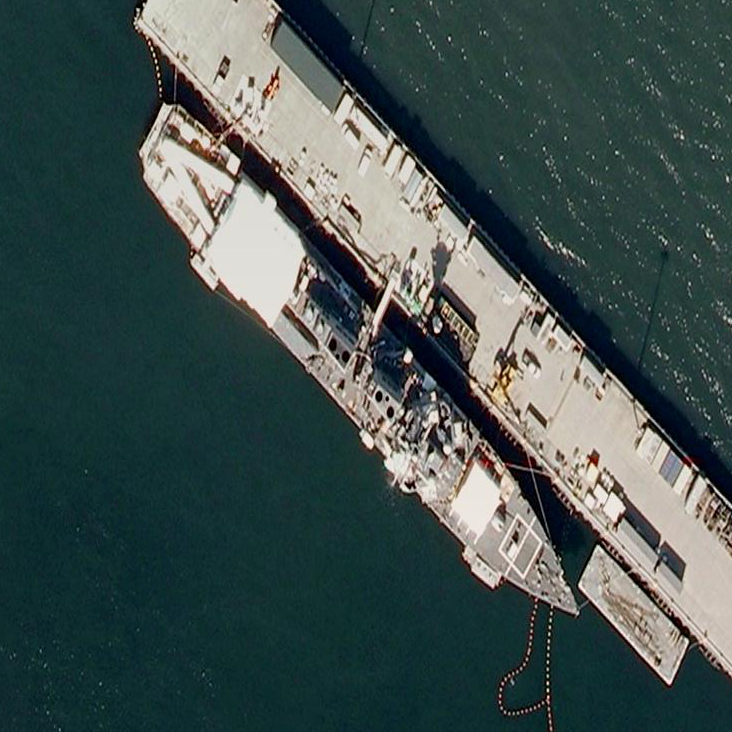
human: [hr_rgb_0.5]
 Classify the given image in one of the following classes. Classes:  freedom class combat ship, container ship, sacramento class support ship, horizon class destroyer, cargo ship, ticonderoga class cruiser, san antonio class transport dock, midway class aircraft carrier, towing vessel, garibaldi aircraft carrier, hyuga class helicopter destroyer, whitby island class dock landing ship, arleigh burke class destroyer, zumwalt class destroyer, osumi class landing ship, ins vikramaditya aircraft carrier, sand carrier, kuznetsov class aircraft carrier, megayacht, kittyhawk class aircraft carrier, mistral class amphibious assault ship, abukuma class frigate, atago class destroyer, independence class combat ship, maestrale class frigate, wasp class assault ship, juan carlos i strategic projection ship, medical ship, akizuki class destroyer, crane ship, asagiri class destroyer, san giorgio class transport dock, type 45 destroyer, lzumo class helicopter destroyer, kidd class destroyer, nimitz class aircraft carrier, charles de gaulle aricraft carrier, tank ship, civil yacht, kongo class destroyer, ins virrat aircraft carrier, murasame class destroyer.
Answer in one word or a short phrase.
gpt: Arleigh Burke class destroyer